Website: apple
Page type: payment
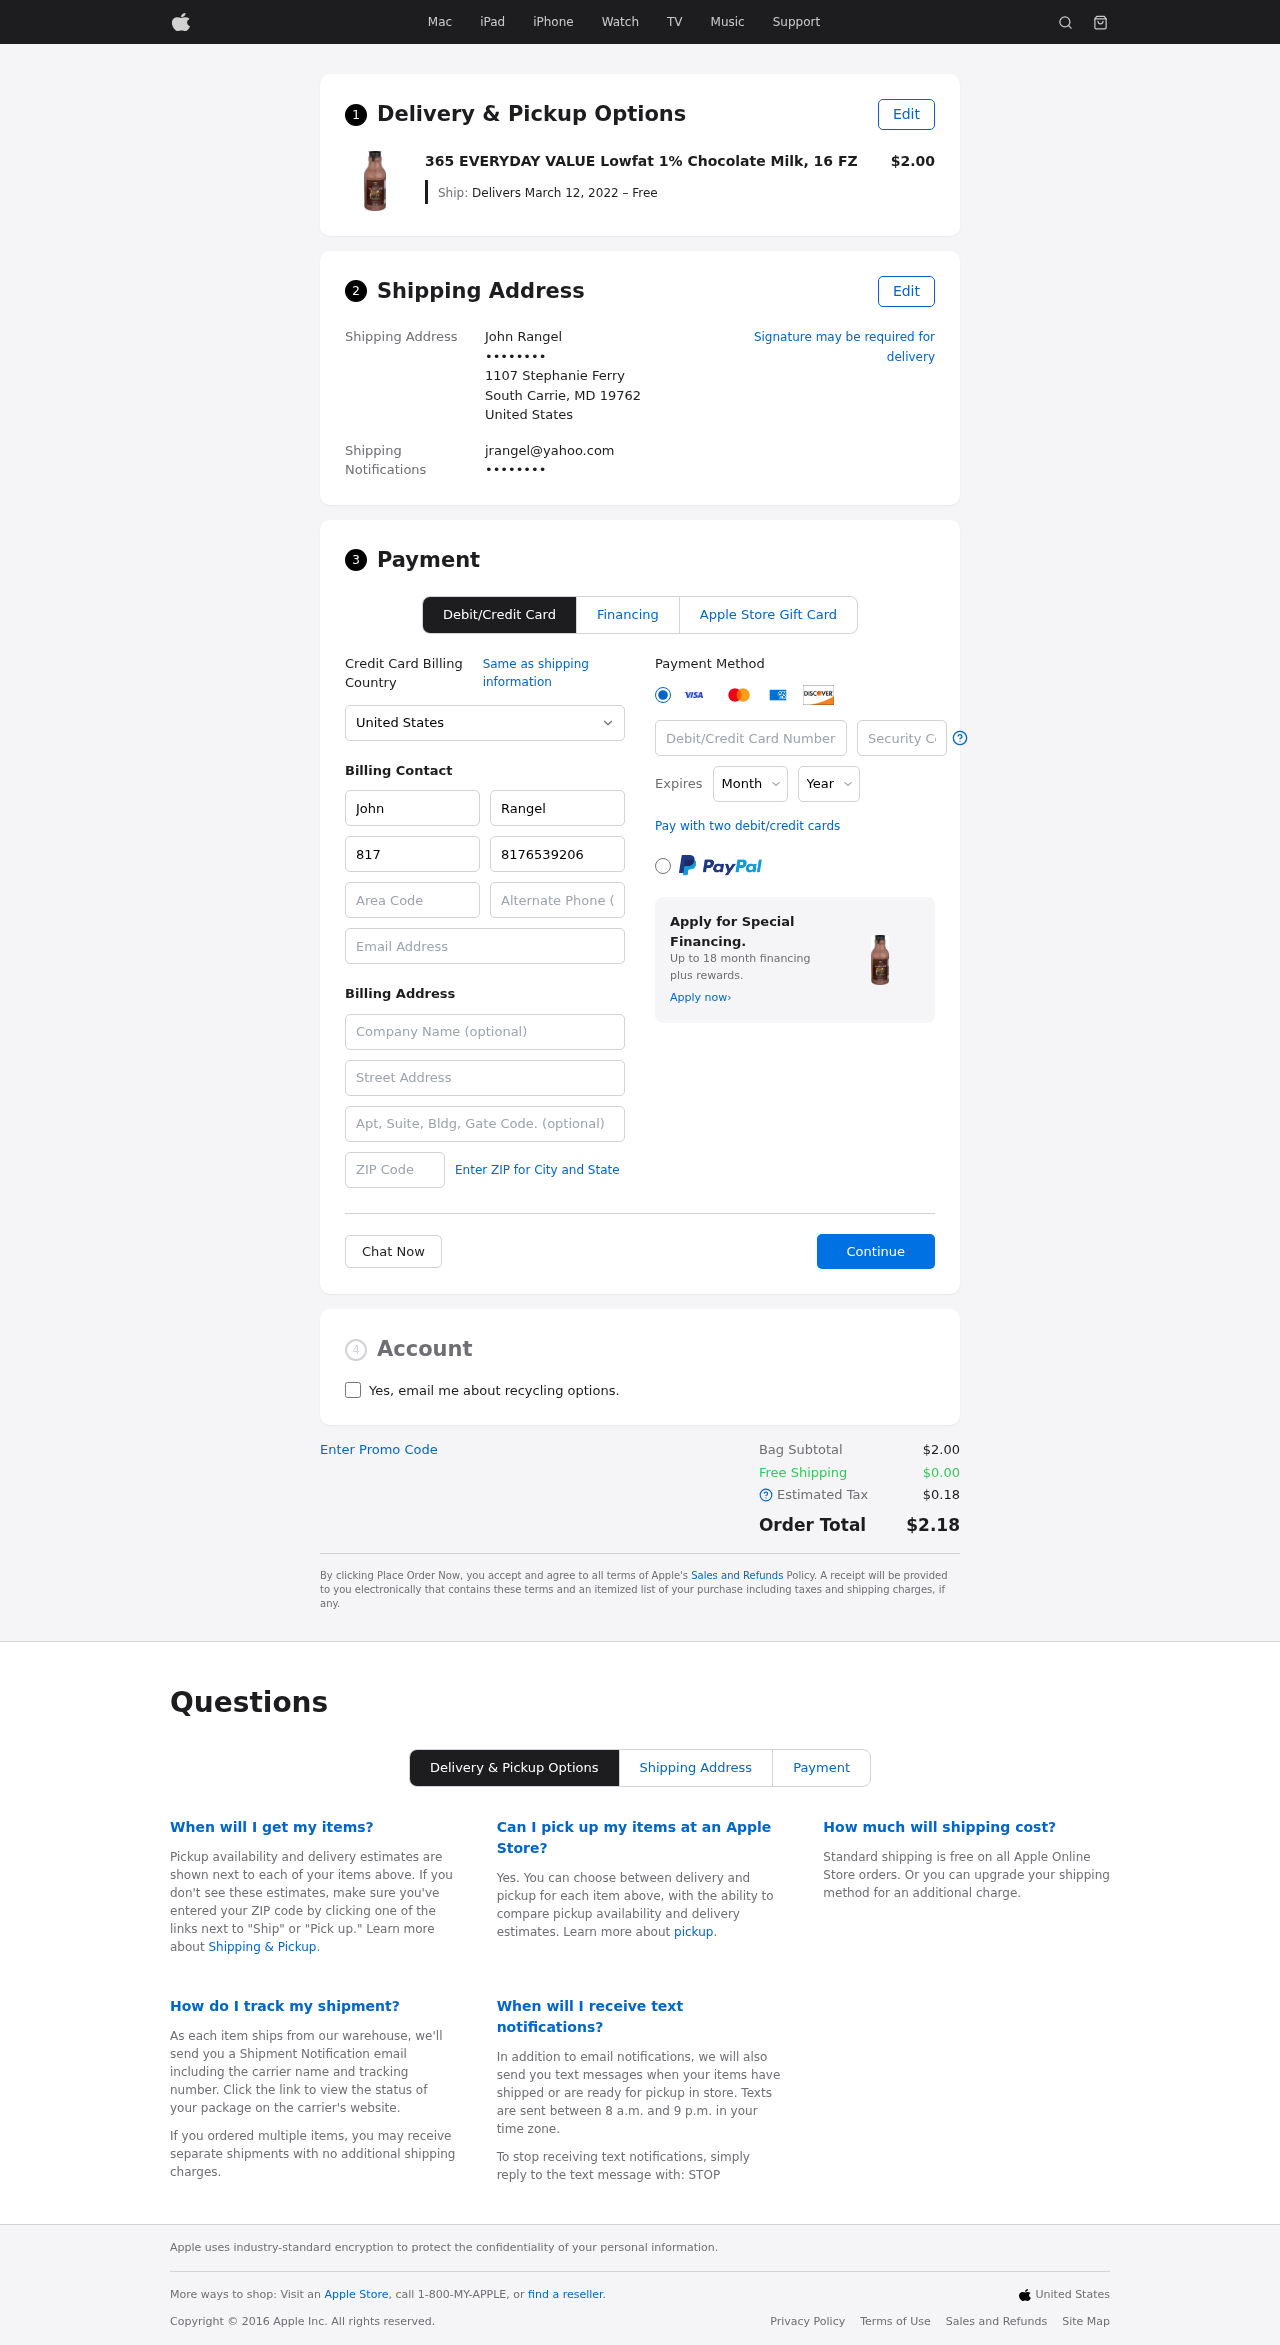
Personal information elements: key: PII_CARD_CVV
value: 579
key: PII_CARD_EXPIRY_MONTH
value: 06
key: PII_CARD_EXPIRY_YEAR
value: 28
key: PII_CARD_NUMBER
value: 4500 5528 8823 1559
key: PII_CITY_STATE_ZIP
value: South Carrie, MD 19762
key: PII_COUNTRY
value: United States
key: PII_EMAIL
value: jrangel@yahoo.com
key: PII_EMAIL2
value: jrangel@yahoo.com
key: PII_FIRSTNAME
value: John
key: PII_FULLNAME
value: John Rangel
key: PII_LASTNAME
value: Rangel
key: PII_PHONE3
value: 8176539206
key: PII_PHONE_AREA
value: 817
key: PII_POSTCODE2
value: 33706
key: PII_SECURITY_CODE
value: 7174
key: PII_STREET
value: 1107 Stephanie Ferry
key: PII_STREET2
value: Suite 508
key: PII_PHONE
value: ••••••••
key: PII_PHONE2
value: ••••••••
Product elements: key: PRODUCT1_NAME
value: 365 EVERYDAY VALUE Lowfat 1% Chocolate Milk, 16 FZ
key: PRODUCT1_PRICE
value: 2
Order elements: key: ORDER_DELIVERY_DATE
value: Delivers March 12, 2022 – Free
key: ORDER_SUBTOTAL
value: $2.00
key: ORDER_SHIPPING_COST
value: $0.00
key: ORDER_TAX
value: $0.18
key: ORDER_TOTAL
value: $2.18